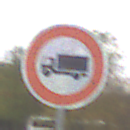
Verkehrszeichen: VerbotFuerKraftfahrzeugeUeberDreiKommaFuenfTonnen
Umgebung: Outdoor, Suburban
Tageszeit: Midday
Wetter: Overcast
Licht: Natural
Jahreszeit: NotSpecified
Kontrast: LowContrast